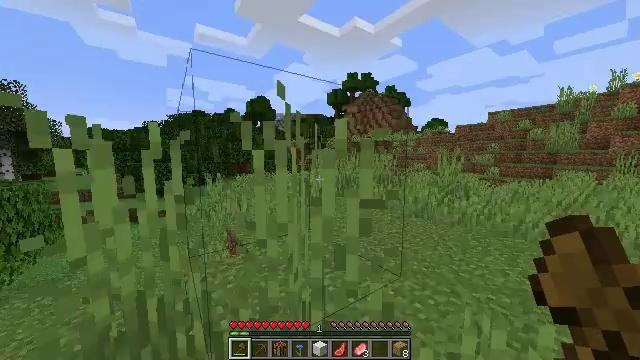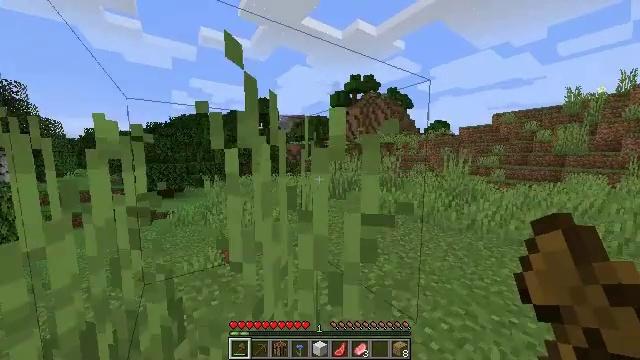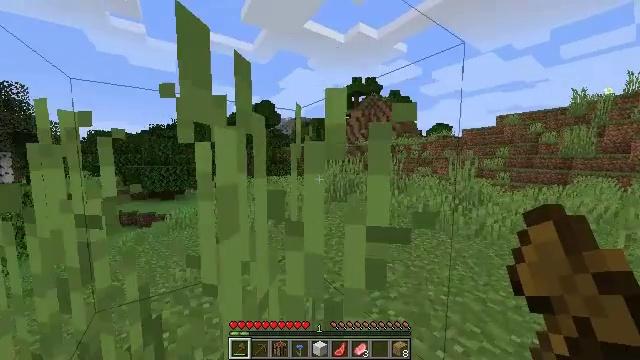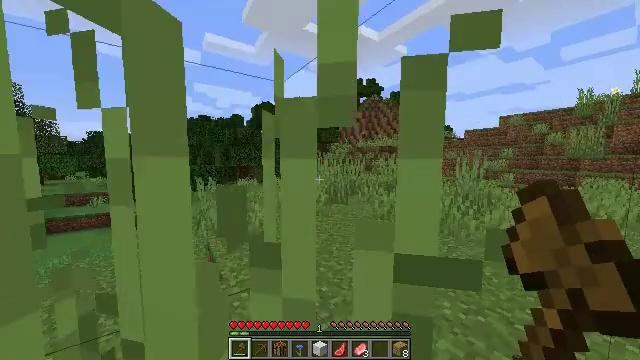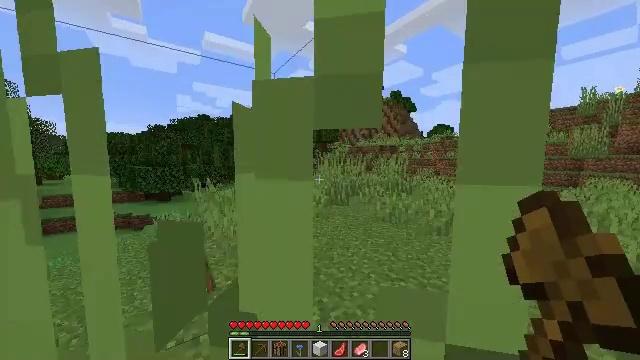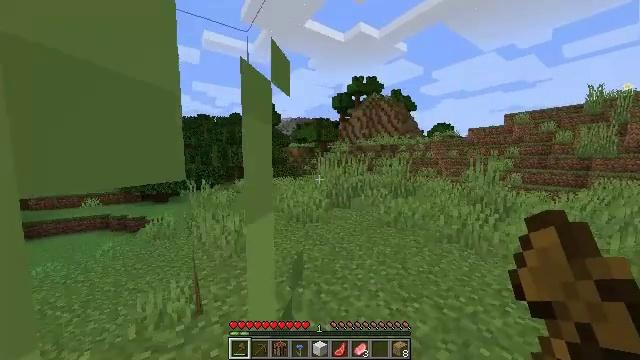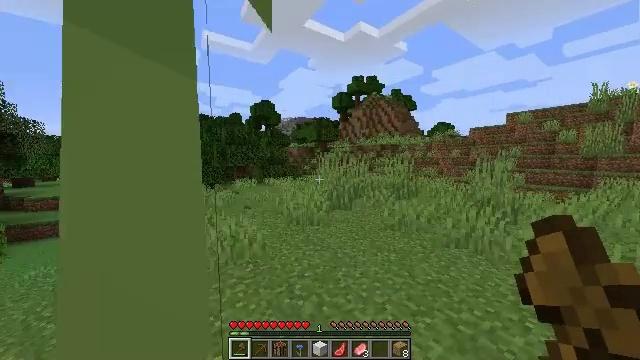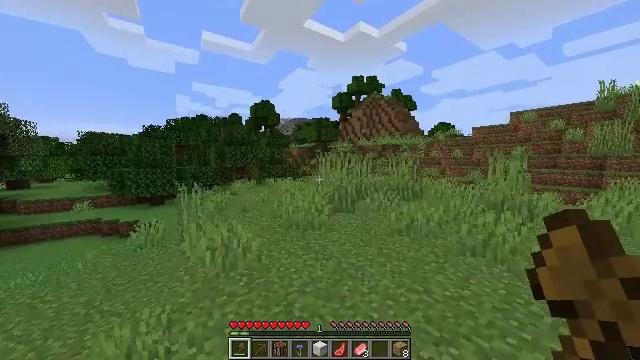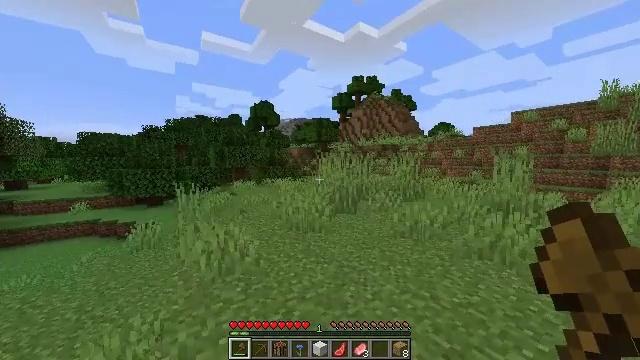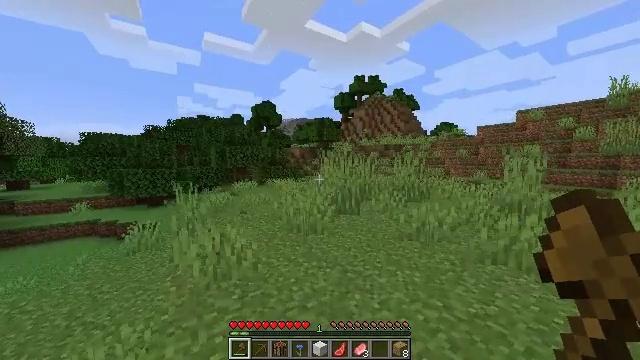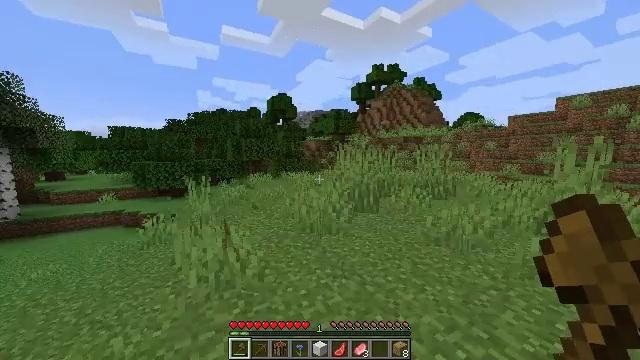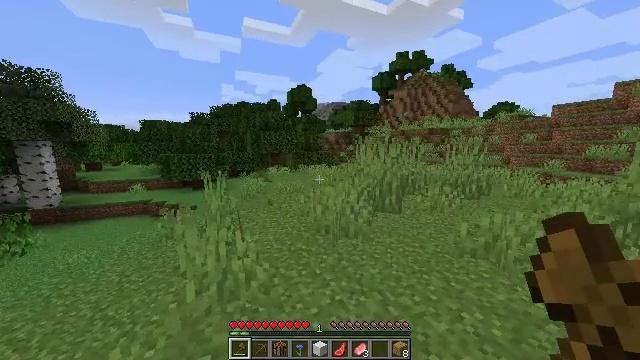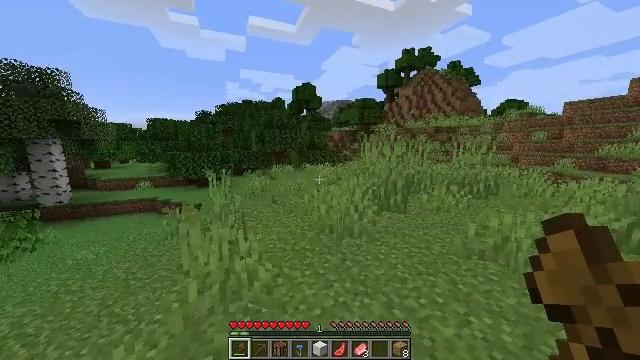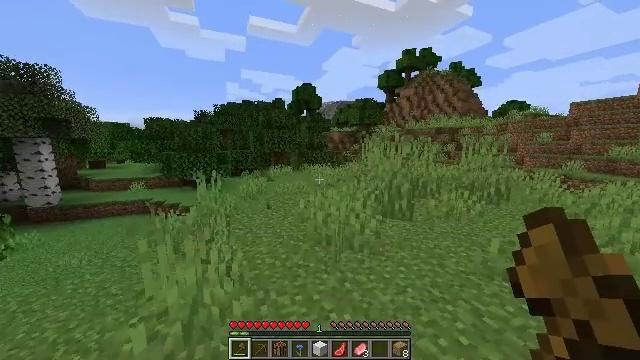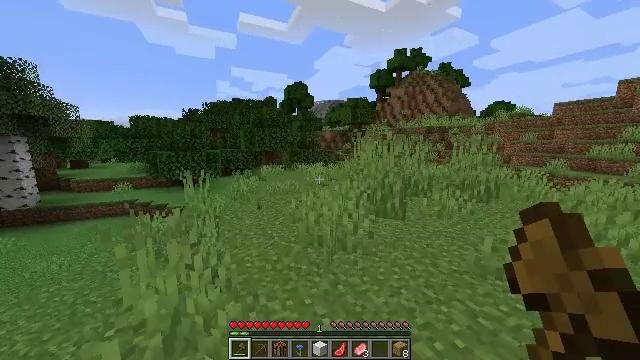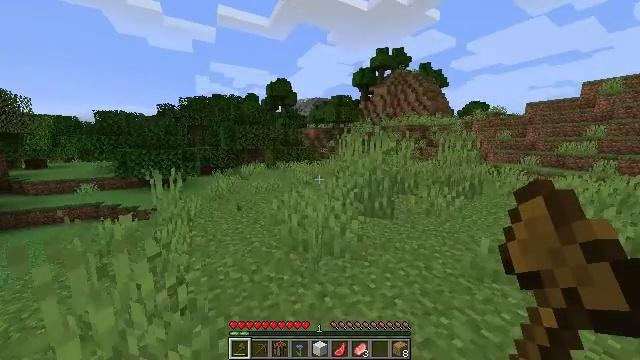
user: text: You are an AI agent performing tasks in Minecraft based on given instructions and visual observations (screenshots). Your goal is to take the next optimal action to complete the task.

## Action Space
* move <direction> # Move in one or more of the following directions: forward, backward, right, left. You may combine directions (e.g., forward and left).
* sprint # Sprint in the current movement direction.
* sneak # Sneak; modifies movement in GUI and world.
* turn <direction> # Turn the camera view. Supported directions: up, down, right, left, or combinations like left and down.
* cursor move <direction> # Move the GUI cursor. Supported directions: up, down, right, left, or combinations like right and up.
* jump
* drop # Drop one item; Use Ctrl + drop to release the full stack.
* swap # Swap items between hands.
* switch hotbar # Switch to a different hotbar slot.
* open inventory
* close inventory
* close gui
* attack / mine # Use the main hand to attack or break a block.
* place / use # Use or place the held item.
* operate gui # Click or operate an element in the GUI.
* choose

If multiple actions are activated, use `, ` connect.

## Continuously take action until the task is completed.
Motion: motion action
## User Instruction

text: Gather sugar cane for crafting.
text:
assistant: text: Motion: move forward, sprint
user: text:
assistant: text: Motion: move forward, sprint
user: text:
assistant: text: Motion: move forward, sprint
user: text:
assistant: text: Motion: move forward
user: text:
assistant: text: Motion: move forward
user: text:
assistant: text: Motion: move forward
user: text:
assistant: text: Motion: move forward
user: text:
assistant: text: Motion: move forward
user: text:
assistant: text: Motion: move forward
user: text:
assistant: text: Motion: move forward, turn left and down
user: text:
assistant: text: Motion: move forward, turn left and down
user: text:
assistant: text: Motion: move forward, turn left
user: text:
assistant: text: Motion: move forward
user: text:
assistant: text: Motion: move forward, turn right
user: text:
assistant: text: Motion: move forward, turn right
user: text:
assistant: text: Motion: move forward
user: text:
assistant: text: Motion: move forward
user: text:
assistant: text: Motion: move forward, turn left
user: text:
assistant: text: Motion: move forward, turn left
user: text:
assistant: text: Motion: move forward, turn left
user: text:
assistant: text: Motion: move forward, turn left
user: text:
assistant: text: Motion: move forward
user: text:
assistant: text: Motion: move forward
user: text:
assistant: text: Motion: move forward
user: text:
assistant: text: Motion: move forward, turn left and down
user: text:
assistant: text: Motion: move forward, turn left
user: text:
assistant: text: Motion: move forward
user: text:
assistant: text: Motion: move forward, turn right and up
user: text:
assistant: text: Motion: move forward, turn right
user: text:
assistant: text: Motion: move forward